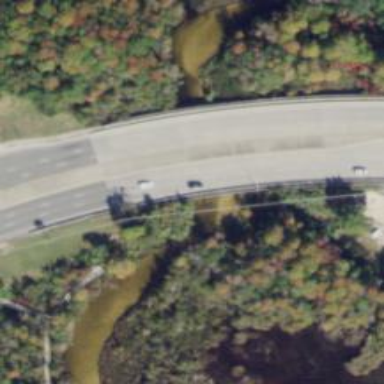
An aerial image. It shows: Primary highway bridge with asphalt surface.